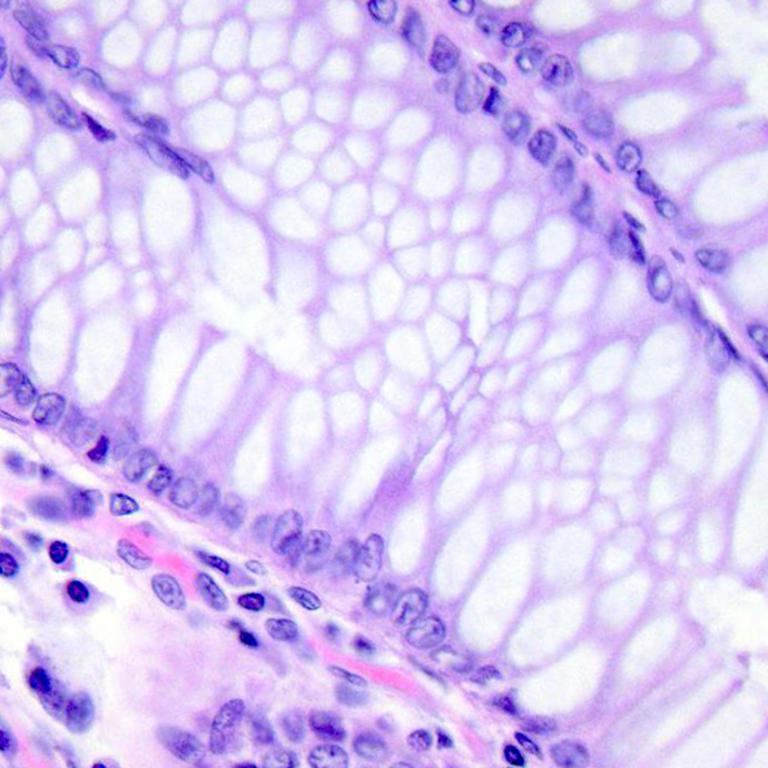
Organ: colon
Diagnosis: benign